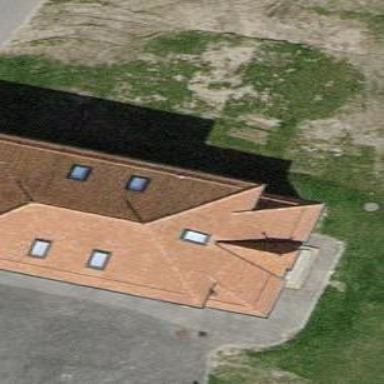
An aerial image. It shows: Building with hipped roof.